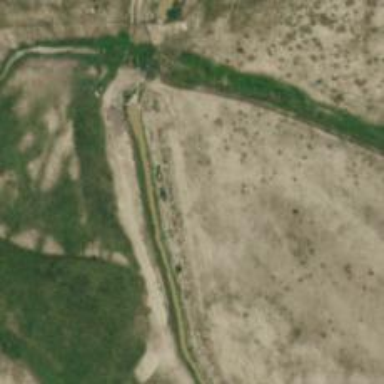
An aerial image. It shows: Canal used for irrigation purposes.